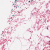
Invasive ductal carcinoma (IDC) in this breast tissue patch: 0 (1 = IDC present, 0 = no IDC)